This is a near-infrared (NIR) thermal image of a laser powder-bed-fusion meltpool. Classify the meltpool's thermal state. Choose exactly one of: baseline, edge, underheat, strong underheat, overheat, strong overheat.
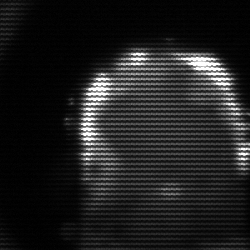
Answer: baseline